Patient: sex F, age 60
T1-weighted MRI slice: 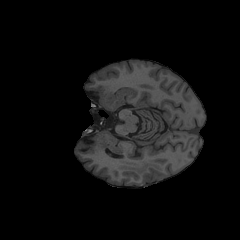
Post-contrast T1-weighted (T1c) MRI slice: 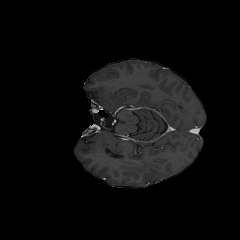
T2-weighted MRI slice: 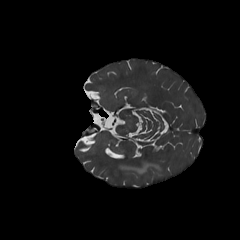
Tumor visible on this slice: yes
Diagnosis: Glioblastoma, IDH-wildtype
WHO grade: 4